Question: I have data where each ID has hundreds of entries.
Here is the current setup I have chosen:

I see this as very messy as there is no fixed amount of entries. The database will only be queried via the ID. I need to say something along the lines of "Select all of the entries (1, 2, 3 etc) from table where the ID = 3". I feel the current setup is very messy and not practical at all. Is this way of doing this wrong? Ideally I need a better/more efficient way of doing this.
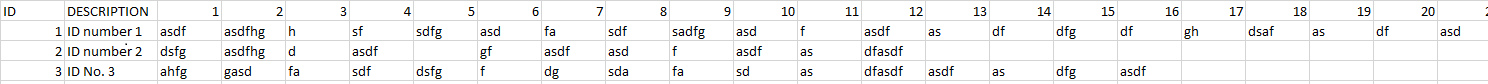
Answer: > Basically I'm storing names of children in a class room.
Then you're looking for a one-to-many (or possibly many-to-many) relationship with tables like this:
'''
TABLE class
id INT AUTO_INCREMENT
name TEXT
TABLE children
id INT AUTO_INCREMENT
class_id INT
name TEXT
'''